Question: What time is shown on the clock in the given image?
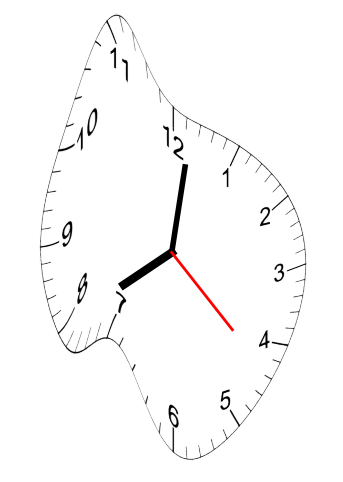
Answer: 08:01:22